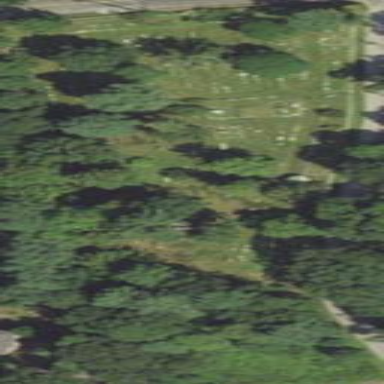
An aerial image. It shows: Cemetery with historic significance.